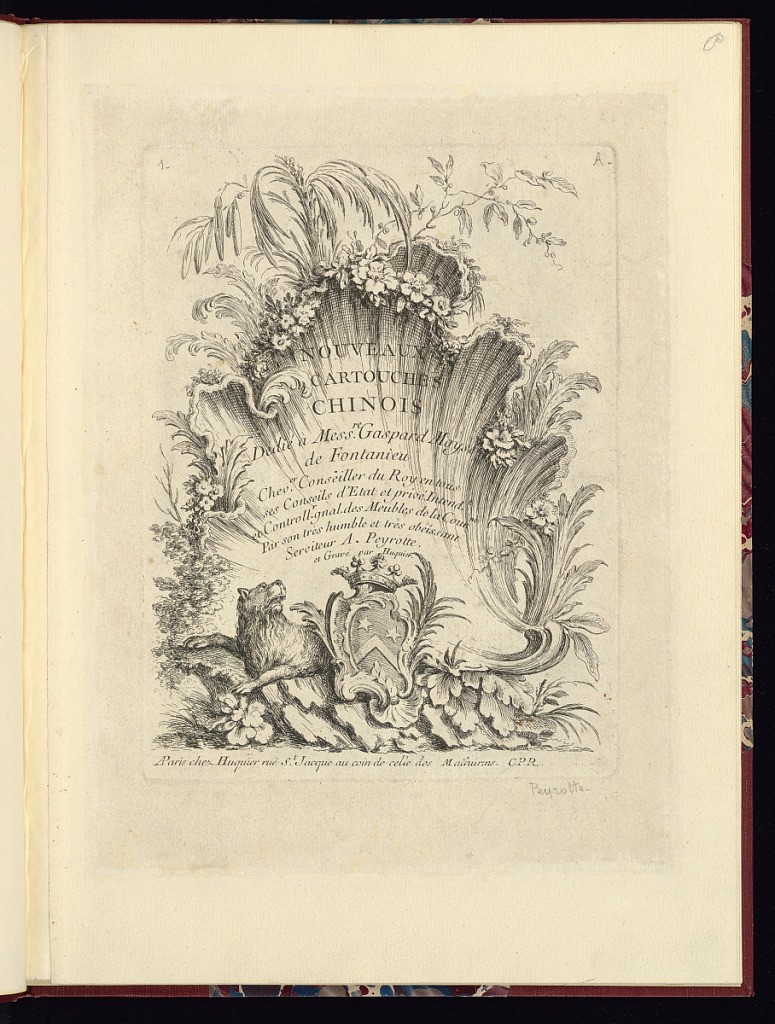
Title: Title Page
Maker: Alexis Peyrotte, French, 1699–1769
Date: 1738–49
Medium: Etching on paper
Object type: Print
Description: Title page for a series of ornamental cartouches and vignettes with rococo and chinoiserie style motifs. The title and dedication are lettered in the center of a shell-like cartouche with flowers, scrolling leaves and branches surrounding it. In the foreground a coat of arms featuring stars and a crown framed by a rocaille cartouche and a lion to the left. The plate is numbered and signed with the publisher's address below.